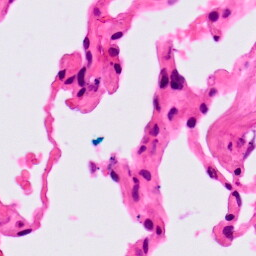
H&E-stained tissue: Lung